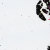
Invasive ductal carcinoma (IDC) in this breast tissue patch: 0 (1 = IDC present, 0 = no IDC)